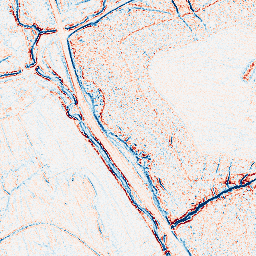
Category: edge_preserving
Decomposition family: bilateral
Decomposition parameters: d: 5
sigma_color: 25
sigma_space: 50
Upsampling method: quadratic
Upsampling parameters: scale: 2
Upsampling scale: 2